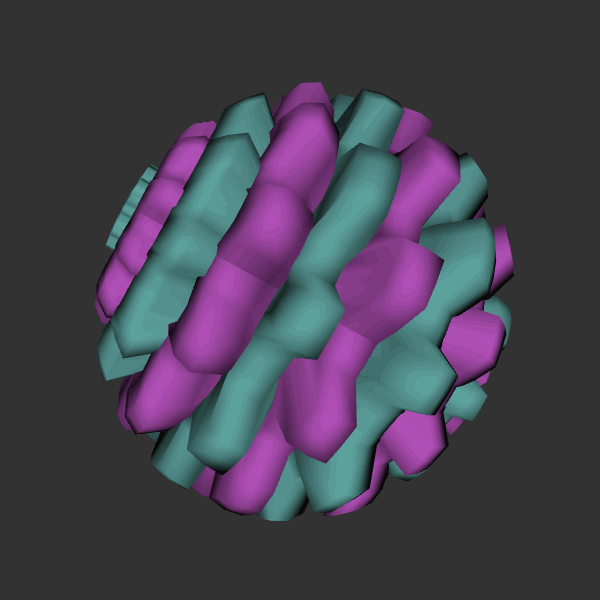
Background: dark